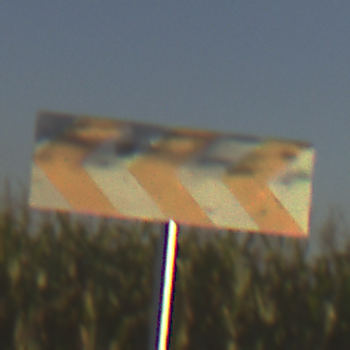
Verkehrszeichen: RichtungstafelnInKurvenGrossRechts
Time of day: SunriseSunset
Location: Outdoor (RoadRail)
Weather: Clear
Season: NotSpecified
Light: Natural